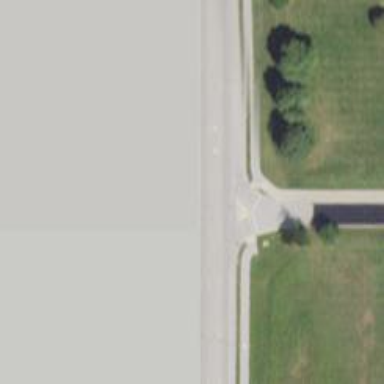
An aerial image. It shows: Marked crossing on asphalt path.